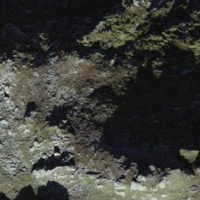
EUNIS habitat code: 31
Species observed at this site:
Cupido minimus